Field crop: tomato
Growth stage: 2
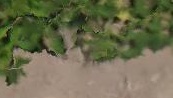
Species: tomato